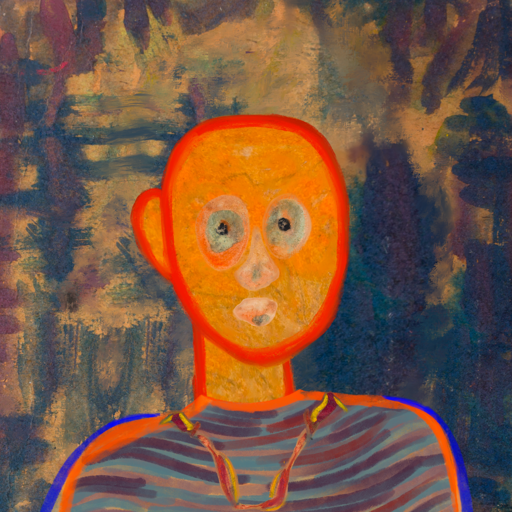
Background: InTheSun, Head And Neck Front: Sisters, Face Front: Childish, Bust: Experience, Hair Front: Blank, Head Accessory: Blank, Second Necklace: Gypsy_Mother_1, Necklace: Blank, Baby: Blank